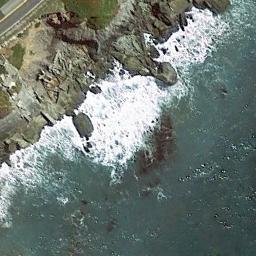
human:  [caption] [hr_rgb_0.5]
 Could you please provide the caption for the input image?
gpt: The type of beach is rocky coast and the beach has some marine stacks .

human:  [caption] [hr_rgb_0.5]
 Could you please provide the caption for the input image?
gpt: The dark blue seawater lashes the rocks .

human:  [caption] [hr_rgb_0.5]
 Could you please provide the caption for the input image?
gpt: Large grey reef and grey-blue water .

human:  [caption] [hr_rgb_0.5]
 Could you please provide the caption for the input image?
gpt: The beach is a regular rectangle .

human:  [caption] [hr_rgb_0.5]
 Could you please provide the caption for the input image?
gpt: A road is beside the beach .